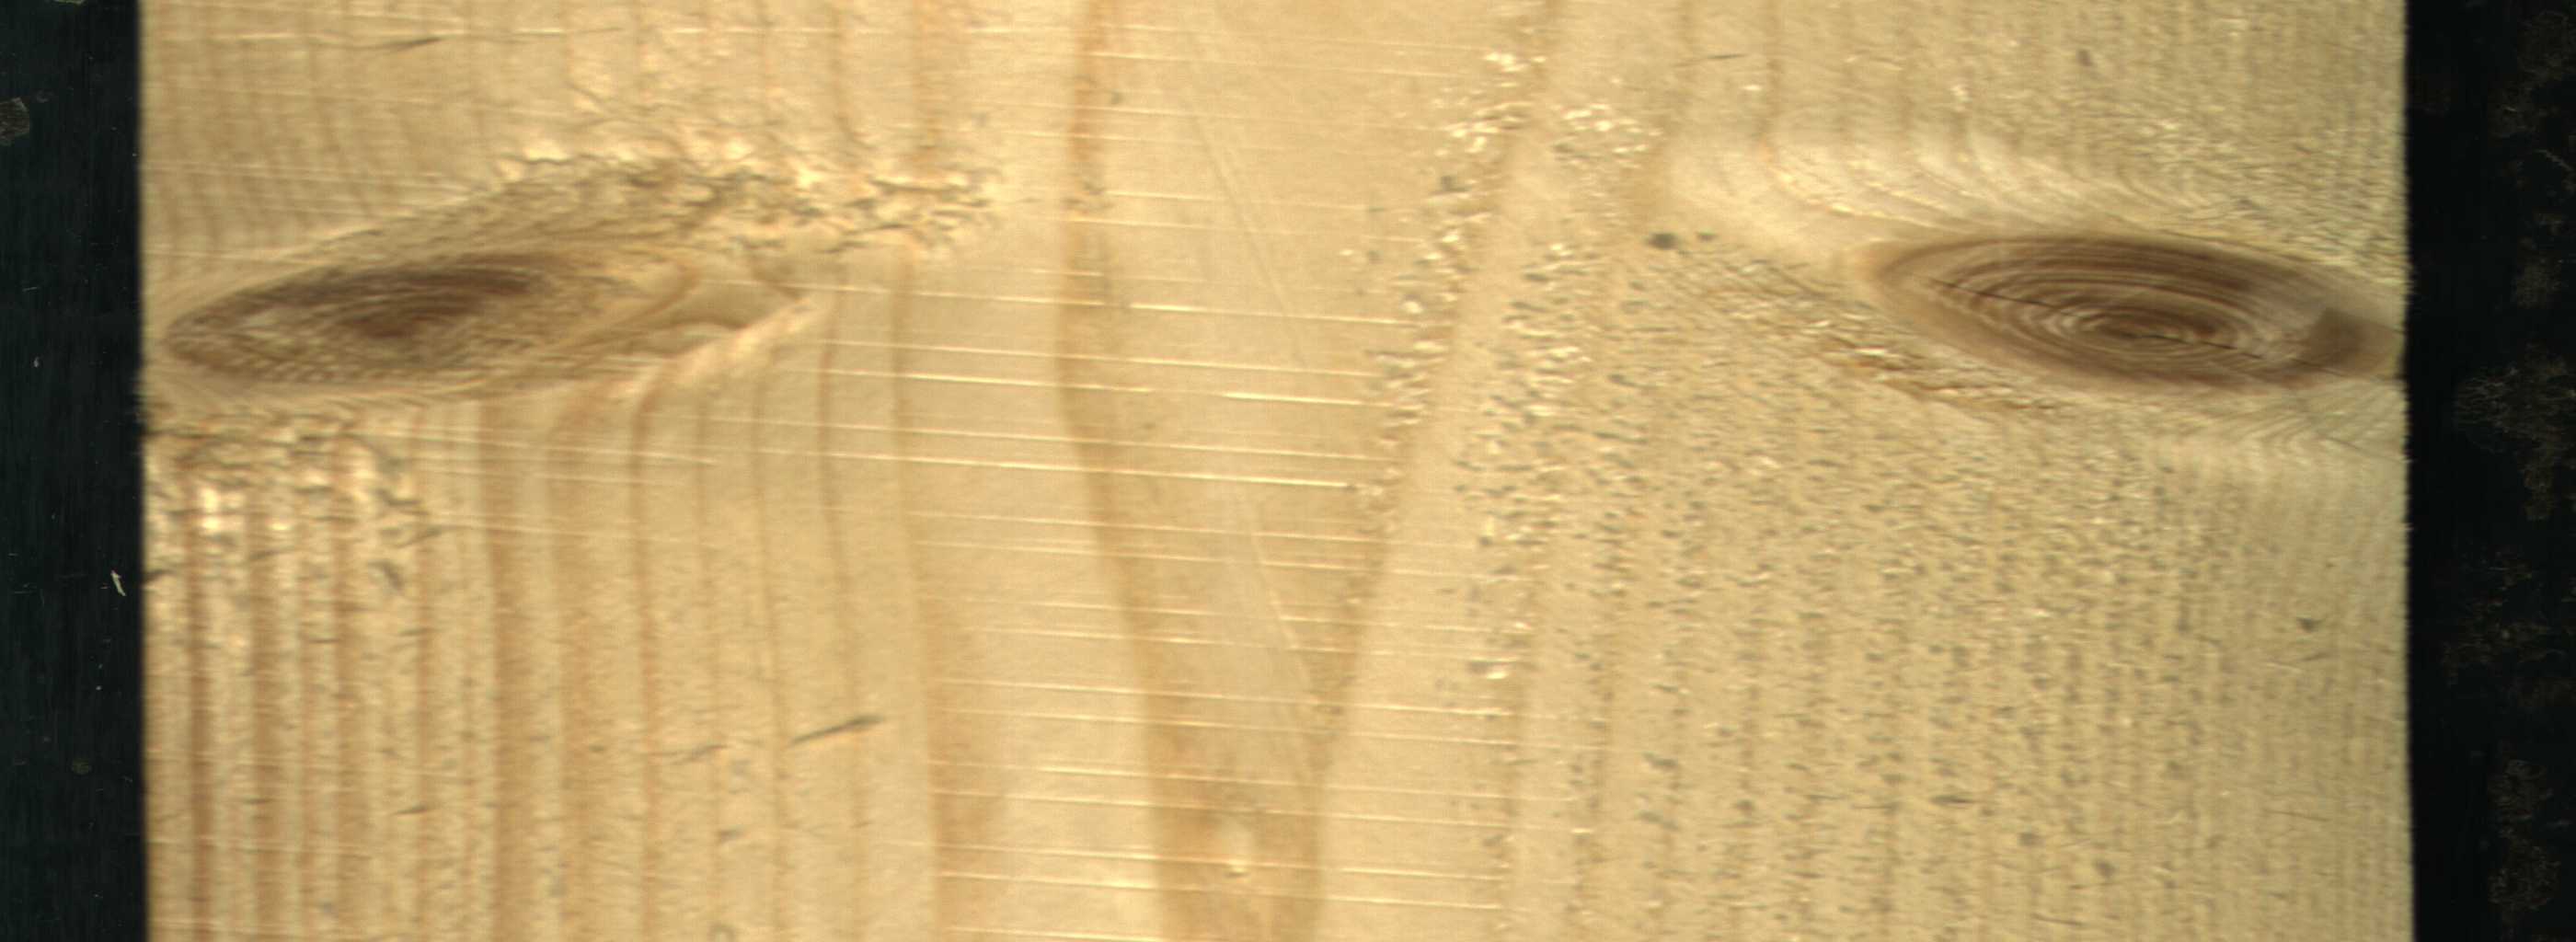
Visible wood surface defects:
Live_Knot
Live_Knot